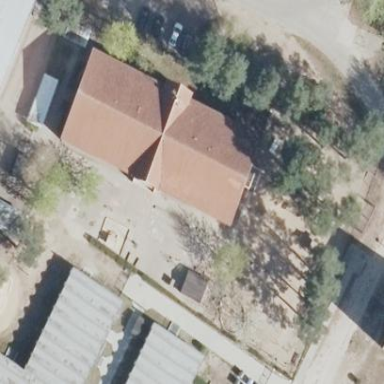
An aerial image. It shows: Kindergarten.